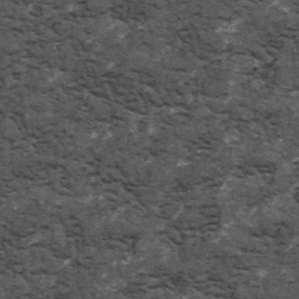
Label: frost